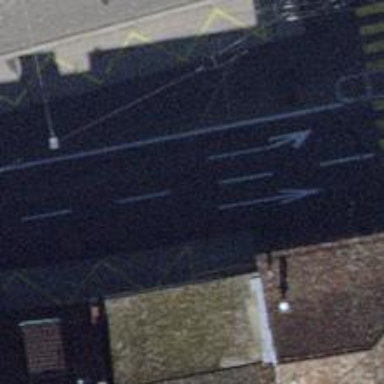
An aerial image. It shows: Residential road with asphalt surface. There are separate sidewalks on both sides. The road has trolley wires for trolleybuses.